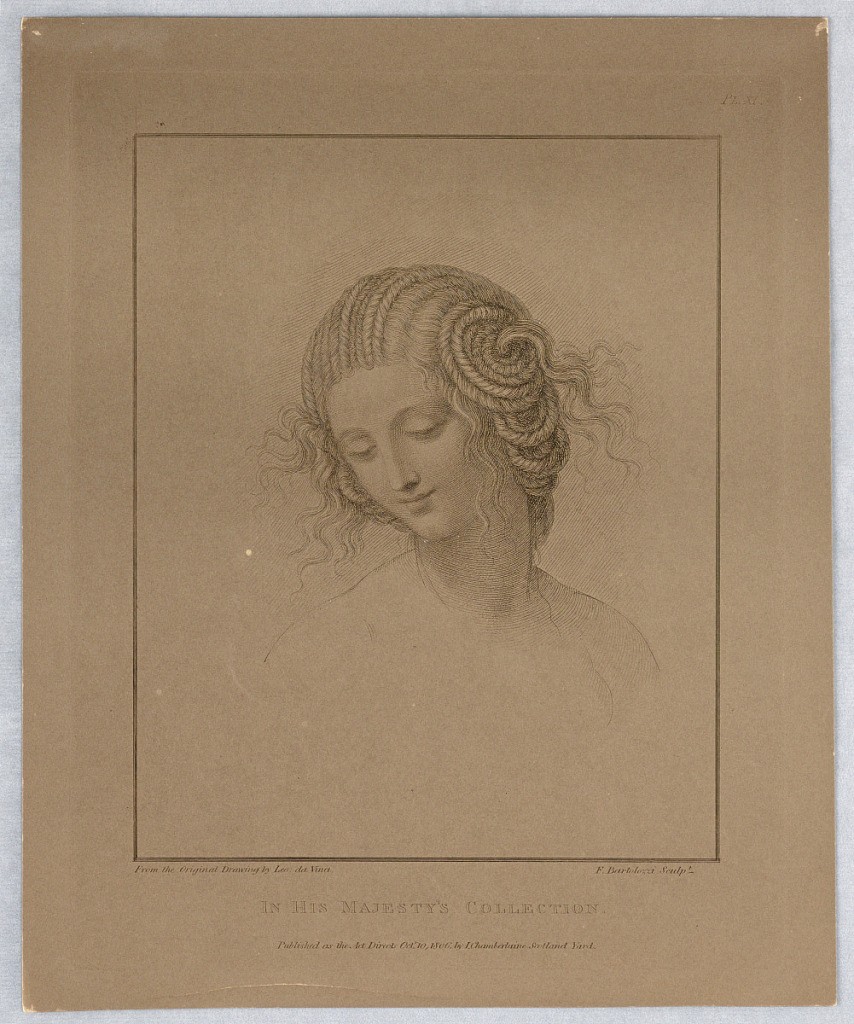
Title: Female Head
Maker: Francesco Bartolozzi, Italian, active England, 1727–1815
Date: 1806
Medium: Line engraving in brown ink on brown paper
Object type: Print
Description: A young woman, with her hair coiled in braids looks down slightly toward the left.